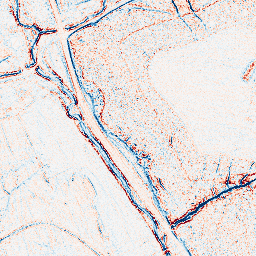
Category: edge_preserving
Decomposition family: bilateral
Decomposition parameters: d: 5
sigma_color: 25
sigma_space: 150
Upsampling method: quadratic
Upsampling parameters: scale: 8
Upsampling scale: 8